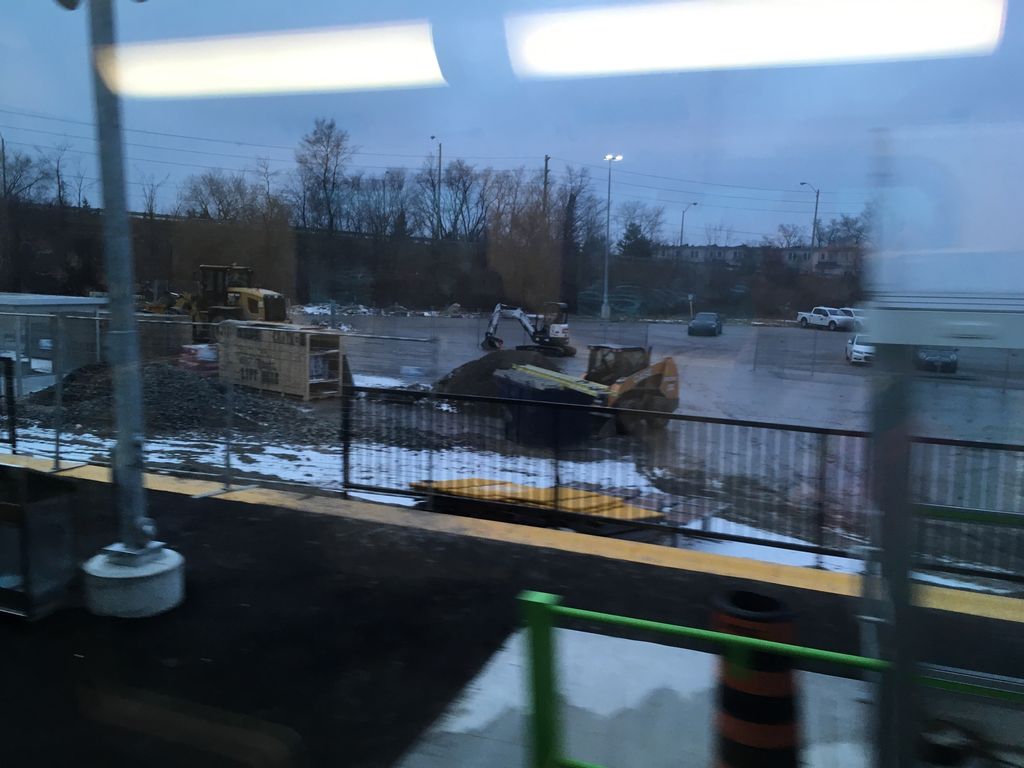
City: toronto